Question: I use the python-nautilus module, and I try to add a custom emblem (an icon overlay), like that:

But I didn't found anything about that.
I'm able to add an existing emblem like "multimedia" with this code:
'''
import os.path
from gi.repository import Nautilus, GObject
class OnituIconOverlayExtension(GObject.GObject, Nautilus.InfoProvider):
def __init__(self):
pass
def update_file_info(self, file):
if os.path.splitext(file.get_name())[1] == "fileWithEmblem":
file.add_emblem("multimedia")
'''
But I would like to add my own icon.
'''
file.add_emblem("my_super_icon.ico")
'''
Do you have an idea ? How can I do that ?
Thank you in advance !
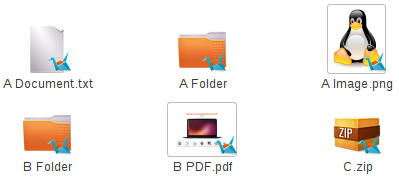
Answer: Just found the solution:
put your icons in ~/.icons/hicolor/48x48/emblems
named "emblem-icon_name.icon" and "emblem-icon_name.png"
The icon file is just a text file like that:
'''
[Icon Data]
DisplayName=icon_name
'''
And call:
'''
file.add_emblem("icon_name")
'''
Hoping that it helps someone.